Aerial crown-view tile of a tropical tree (Barro Colorado Island, Panama), acquired 20250616:
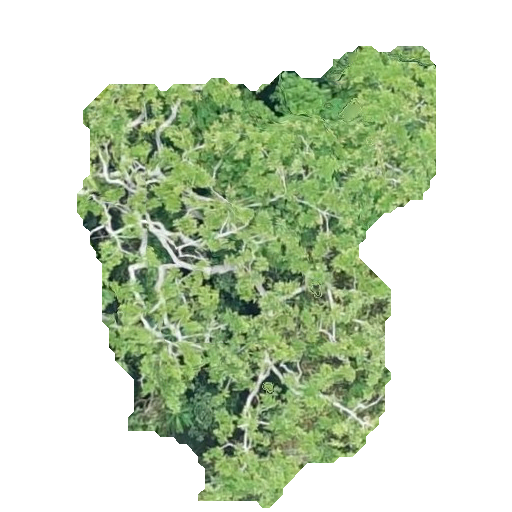
Species: Trichilia tuberculata
GBIF accepted scientific name: Trichilia tuberculata
Crown area: 166.655 m²